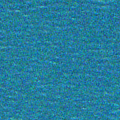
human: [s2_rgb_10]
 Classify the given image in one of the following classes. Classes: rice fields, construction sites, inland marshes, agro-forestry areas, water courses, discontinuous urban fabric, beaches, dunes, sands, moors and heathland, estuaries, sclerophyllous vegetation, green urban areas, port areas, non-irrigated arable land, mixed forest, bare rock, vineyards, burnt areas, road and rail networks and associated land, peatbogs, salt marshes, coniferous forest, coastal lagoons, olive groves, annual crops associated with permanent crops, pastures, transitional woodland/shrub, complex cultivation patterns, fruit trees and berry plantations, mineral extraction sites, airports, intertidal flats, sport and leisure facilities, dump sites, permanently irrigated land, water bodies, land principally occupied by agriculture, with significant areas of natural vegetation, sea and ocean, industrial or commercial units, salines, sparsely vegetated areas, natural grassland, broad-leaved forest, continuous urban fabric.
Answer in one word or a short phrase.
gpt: sea and ocean